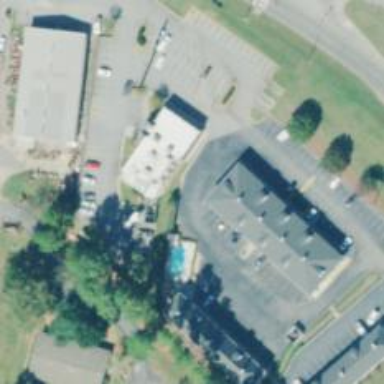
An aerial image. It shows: Hotel building.